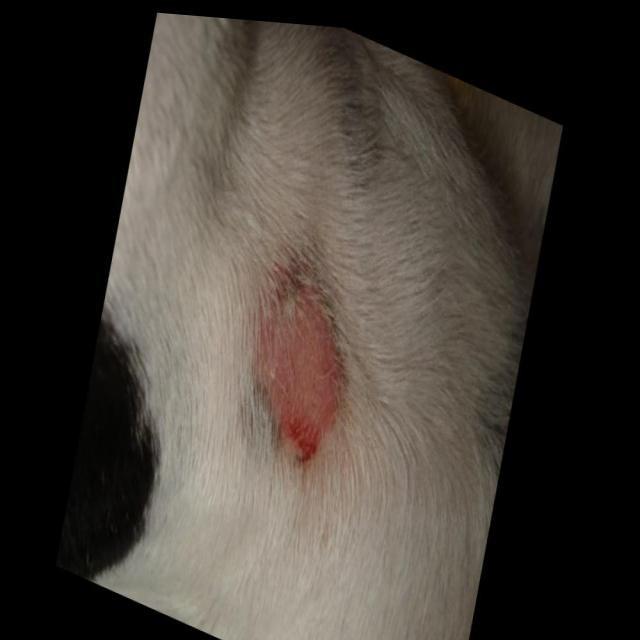
Canine ringworm (Dermatophytosis) — fungal infection caused by Microsporum or Trichophyton. Presents with circular alopecia, scaling, crusting, and broken hairs.